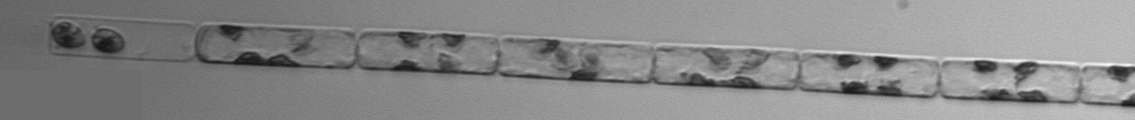
Label: Guinardia_delicatula_TAG_internal_parasite